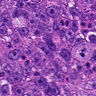
Metastatic tissue present: yes